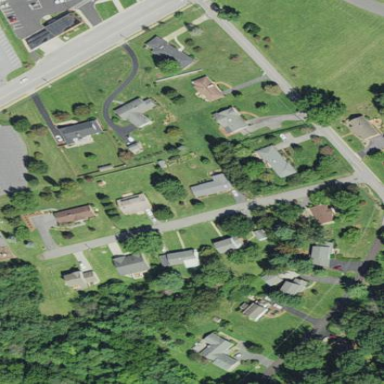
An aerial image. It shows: Residential area within neighborhood.